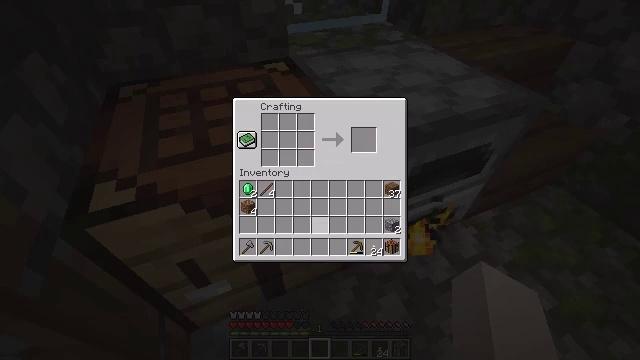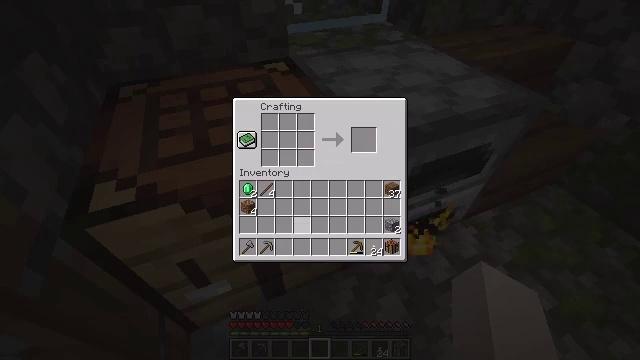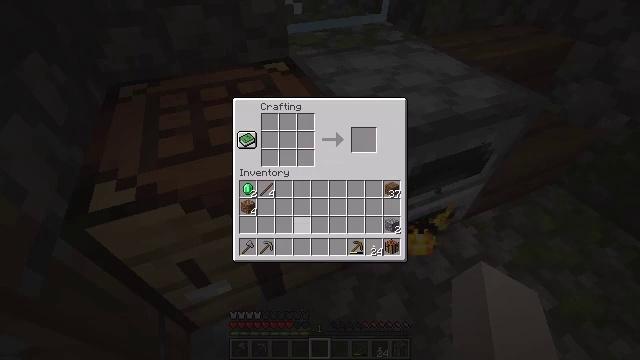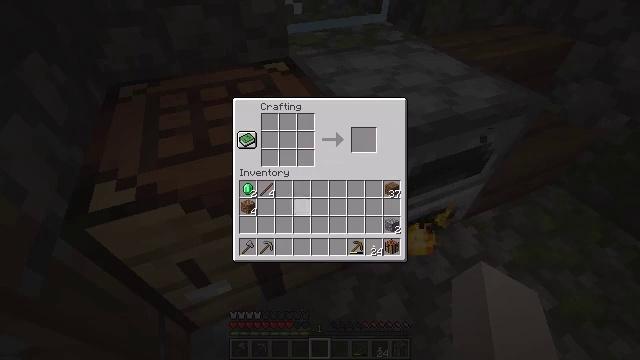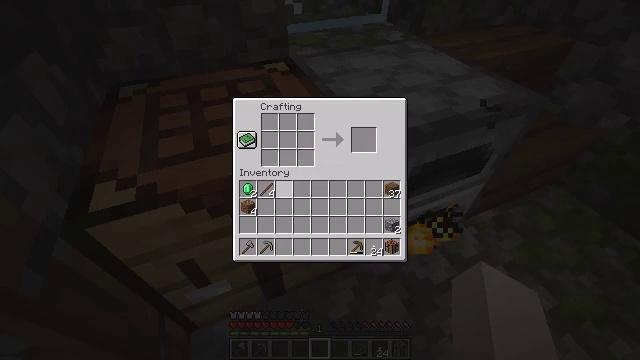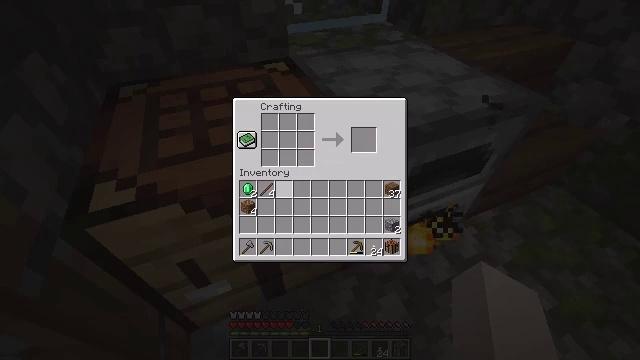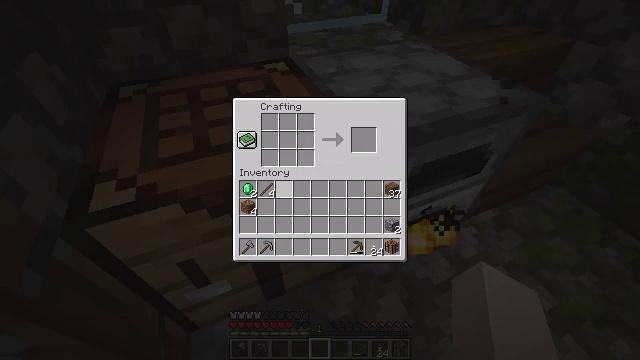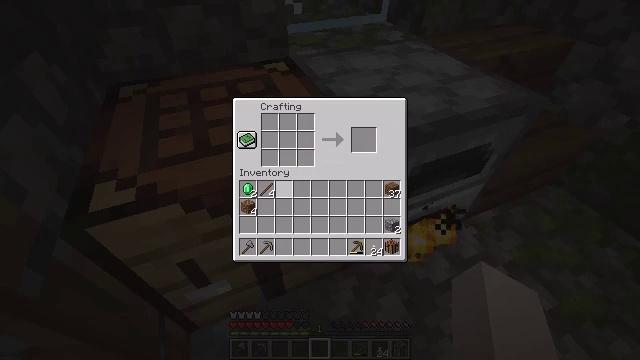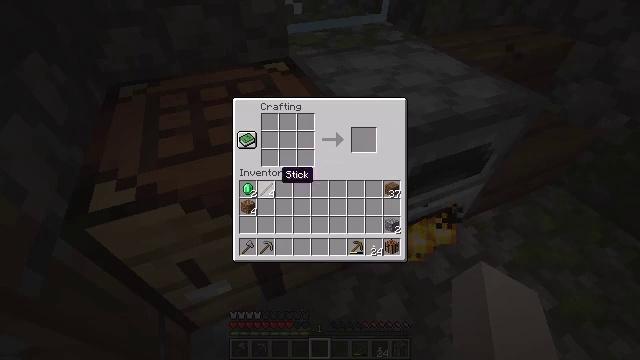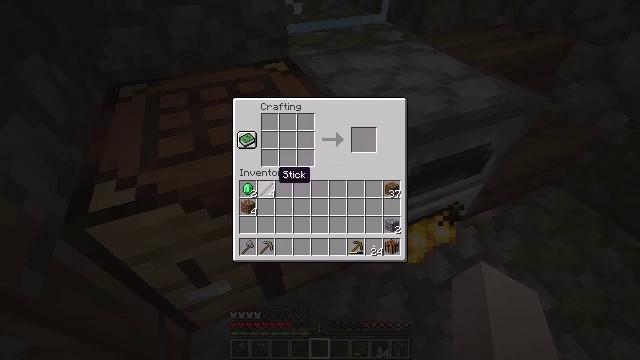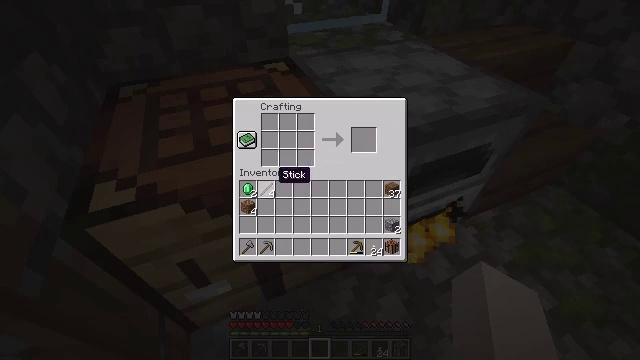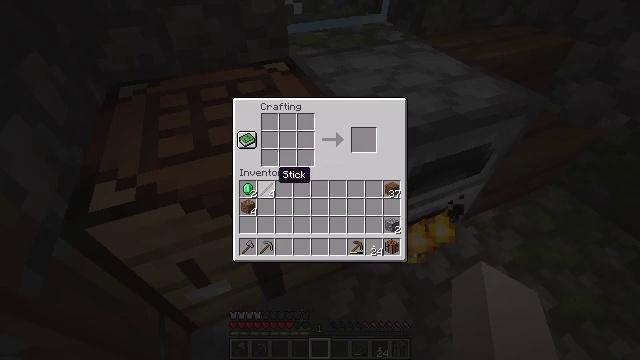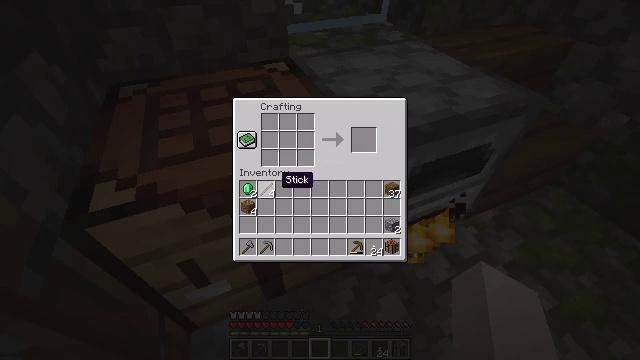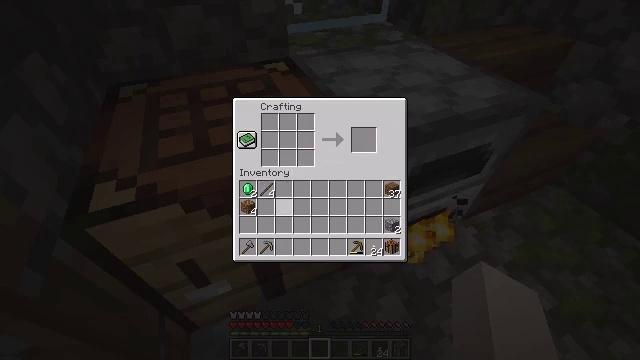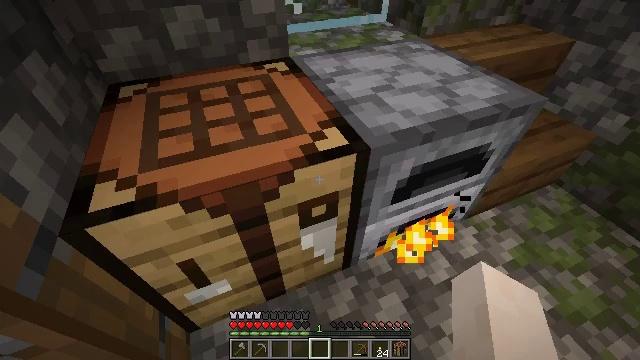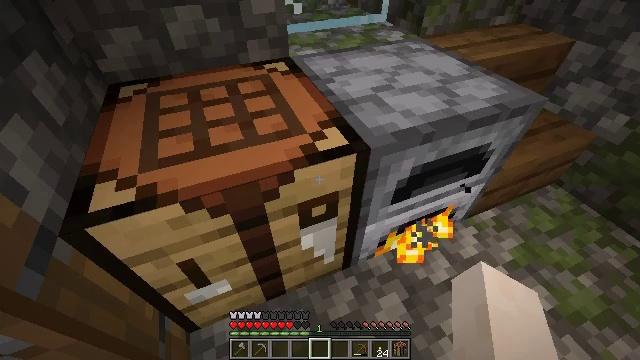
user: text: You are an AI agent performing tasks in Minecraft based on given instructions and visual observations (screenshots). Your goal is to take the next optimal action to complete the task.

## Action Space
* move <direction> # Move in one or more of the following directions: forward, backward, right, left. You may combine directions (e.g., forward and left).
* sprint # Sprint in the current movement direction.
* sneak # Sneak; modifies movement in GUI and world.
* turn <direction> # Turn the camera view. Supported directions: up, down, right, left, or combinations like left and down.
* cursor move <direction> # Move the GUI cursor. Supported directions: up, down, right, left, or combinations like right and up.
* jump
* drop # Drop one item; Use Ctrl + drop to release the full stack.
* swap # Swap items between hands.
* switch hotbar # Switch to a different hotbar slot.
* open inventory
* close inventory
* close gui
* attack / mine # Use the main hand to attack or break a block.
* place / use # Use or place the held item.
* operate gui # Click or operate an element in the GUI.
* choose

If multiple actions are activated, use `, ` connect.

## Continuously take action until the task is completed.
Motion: motion action
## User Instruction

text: craft item air
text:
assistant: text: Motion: cursor move left
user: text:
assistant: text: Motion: cursor move left and up
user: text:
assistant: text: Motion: cursor move up
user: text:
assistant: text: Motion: cursor move up
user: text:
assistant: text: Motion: cursor move up
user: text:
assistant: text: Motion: no_op
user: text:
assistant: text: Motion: no_op
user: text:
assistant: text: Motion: no_op
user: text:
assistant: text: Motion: no_op
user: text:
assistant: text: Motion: no_op
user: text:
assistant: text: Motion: no_op
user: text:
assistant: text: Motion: no_op
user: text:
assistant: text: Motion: cursor move right and down
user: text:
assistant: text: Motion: no_op
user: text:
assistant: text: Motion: close gui
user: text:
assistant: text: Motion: open inventory
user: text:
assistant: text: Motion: no_op
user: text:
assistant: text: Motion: no_op
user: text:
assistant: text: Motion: no_op
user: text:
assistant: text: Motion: close inventory
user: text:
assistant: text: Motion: close inventory
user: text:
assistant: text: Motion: close inventory
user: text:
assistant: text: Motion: open gui
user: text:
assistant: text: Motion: no_op
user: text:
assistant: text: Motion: no_op
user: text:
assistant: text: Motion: no_op
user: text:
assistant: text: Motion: cursor move left
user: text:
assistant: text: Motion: cursor move left
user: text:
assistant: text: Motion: no_op
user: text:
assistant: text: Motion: no_op